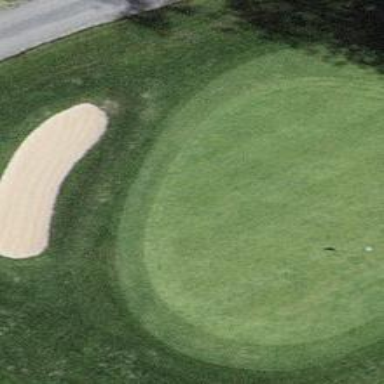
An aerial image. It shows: View of golf hole.